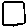
Label: square